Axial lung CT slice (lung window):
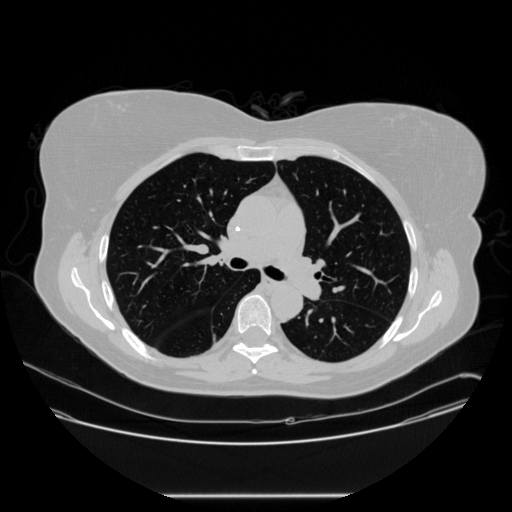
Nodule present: no